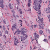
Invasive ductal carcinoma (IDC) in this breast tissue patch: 1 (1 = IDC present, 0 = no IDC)